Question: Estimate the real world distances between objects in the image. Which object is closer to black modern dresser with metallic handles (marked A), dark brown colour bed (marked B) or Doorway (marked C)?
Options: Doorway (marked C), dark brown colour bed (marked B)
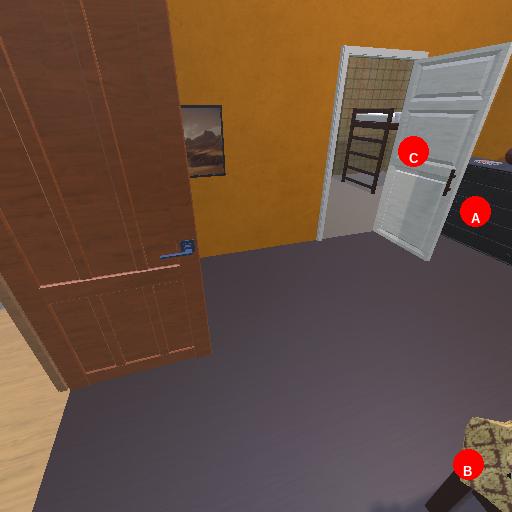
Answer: Doorway (marked C)